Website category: game
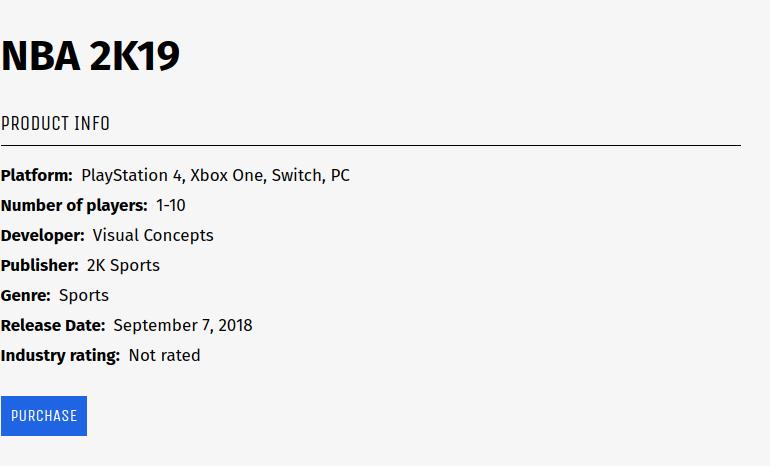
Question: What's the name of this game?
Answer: NBA 2K19

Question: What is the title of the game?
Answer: NBA 2K19

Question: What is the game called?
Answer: NBA 2K19

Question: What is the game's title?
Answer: NBA 2K19

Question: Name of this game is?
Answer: NBA 2K19

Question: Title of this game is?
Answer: NBA 2K19

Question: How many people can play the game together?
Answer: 1-10

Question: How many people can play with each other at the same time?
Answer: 1-10

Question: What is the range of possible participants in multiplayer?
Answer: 1-10

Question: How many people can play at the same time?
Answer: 1-10

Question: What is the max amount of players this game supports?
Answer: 1-10

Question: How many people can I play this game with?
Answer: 1-10

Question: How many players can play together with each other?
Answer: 1-10

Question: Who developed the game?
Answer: Visual Concepts

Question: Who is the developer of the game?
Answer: Visual Concepts

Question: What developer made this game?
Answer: Visual Concepts

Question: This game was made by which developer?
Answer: Visual Concepts

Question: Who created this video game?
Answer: Visual Concepts

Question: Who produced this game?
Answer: Visual Concepts

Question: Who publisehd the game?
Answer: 2K Sports

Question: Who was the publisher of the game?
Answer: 2K Sports

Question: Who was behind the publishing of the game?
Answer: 2K Sports

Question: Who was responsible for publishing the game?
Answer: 2K Sports

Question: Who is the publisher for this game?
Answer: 2K Sports

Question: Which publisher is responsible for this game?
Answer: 2K Sports

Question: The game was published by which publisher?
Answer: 2K Sports

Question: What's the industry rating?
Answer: Not rated

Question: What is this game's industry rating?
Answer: Not rated

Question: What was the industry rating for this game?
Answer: Not rated

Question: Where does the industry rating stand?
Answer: Not rated

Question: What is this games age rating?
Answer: Not rated

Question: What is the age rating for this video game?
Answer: Not rated

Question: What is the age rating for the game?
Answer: Not rated

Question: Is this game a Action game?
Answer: no

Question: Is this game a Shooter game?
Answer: no

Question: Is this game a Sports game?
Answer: yes

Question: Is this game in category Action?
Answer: no

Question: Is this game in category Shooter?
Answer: no

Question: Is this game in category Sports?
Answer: yes

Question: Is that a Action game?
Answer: no

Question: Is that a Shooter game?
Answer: no

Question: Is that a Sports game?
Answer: yes

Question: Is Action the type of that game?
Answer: no

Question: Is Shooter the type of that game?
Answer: no

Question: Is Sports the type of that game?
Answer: yes

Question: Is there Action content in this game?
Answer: no

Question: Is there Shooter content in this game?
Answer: no

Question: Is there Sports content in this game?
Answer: yes

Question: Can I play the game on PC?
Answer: yes

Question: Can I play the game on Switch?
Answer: yes

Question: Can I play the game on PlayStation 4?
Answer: yes

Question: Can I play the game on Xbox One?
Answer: yes

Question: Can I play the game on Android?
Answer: no

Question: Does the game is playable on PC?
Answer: yes

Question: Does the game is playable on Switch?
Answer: yes

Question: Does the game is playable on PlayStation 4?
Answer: yes

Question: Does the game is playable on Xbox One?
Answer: yes

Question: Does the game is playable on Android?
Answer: no

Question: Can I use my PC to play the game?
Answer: yes

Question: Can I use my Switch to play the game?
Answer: yes

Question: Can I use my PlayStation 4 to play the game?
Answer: yes

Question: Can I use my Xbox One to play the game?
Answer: yes

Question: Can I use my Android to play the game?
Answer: no

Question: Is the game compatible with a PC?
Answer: yes